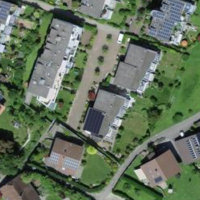
EUNIS habitat code: 54
Species observed at this site:
Lepidium draba